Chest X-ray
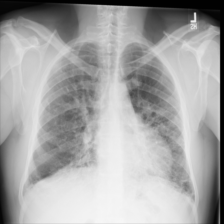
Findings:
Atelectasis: negative
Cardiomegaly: negative
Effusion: negative
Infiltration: negative
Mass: negative
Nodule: negative
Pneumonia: negative
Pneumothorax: negative
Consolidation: negative
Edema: negative
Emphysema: negative
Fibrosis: positive
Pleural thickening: negative
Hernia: negative